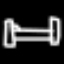
Label: bed